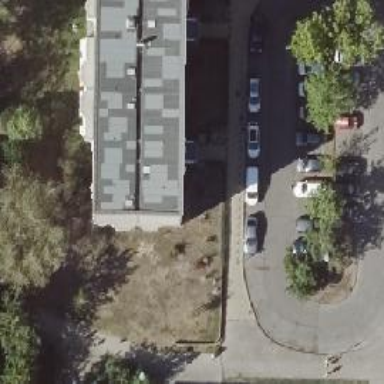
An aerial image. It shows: Sidewalk.